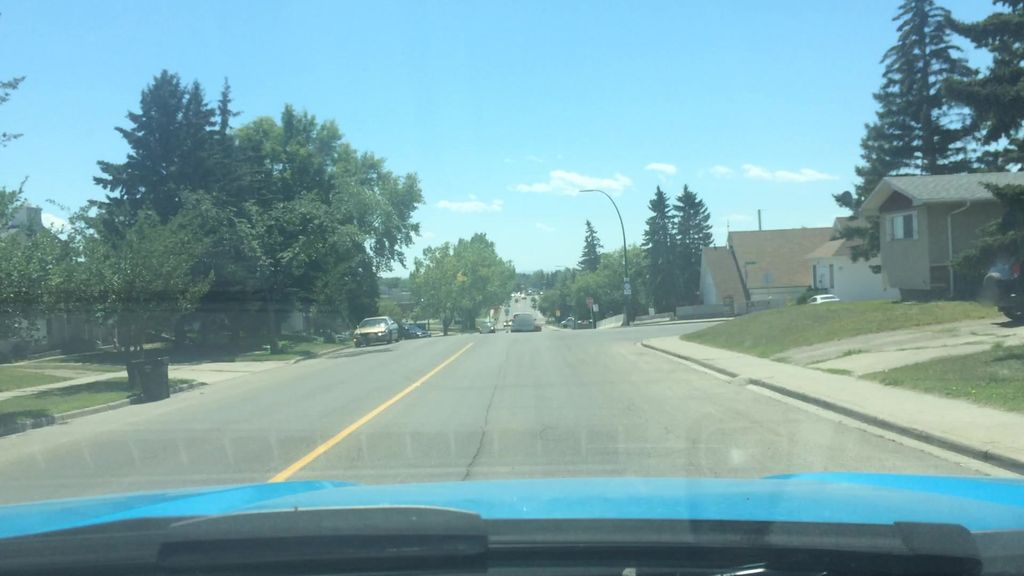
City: calgary